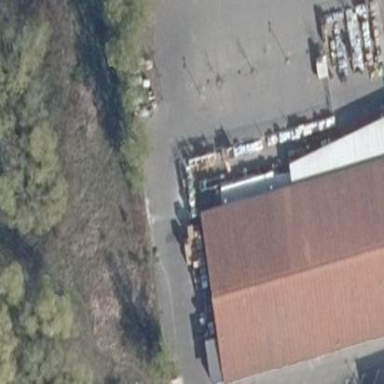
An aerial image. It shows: Commercial building with gabled red roof.